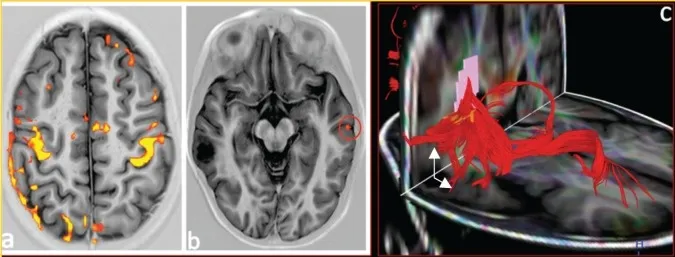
(a) Functional BOLD-MRI shows areas of motor cortex and somato-sensory activation during the bilateral motor palmar paradigm. (b) Areas of activation for the first left temporal girus with participation of the ipsilateral frontopercular region during the paradigm of processing words in silence observing areas of activation in the contra-lateral hemisphere (red circle). (C) 32 directions tractography, shows association fibres of association, demonstrating moved fascicle arcuate (white arrows).
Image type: radiology (tractography)